Question: I have 4 tables:
- - - -

'''
source
id name status
1 web active
field
id source_id name config status
1 1 record_id 101 active
2 1 firstname 101 active
3 1 surname 101 active
source_data
id source_id status
1 1 active
2 1 active
source_data_details
id source_data_id source_field_id value
1 1 1 1avhh2
2 1 2 john
3 1 3 mavrick
4 2 1 87k3jo
5 2 2 peter
6 2 3 lyne
'''
How can I query it to make the result
'''
source_data.id record_id firstname surname
1 1avhh2 john mavrick
2 87k3jo peter lyne
'''
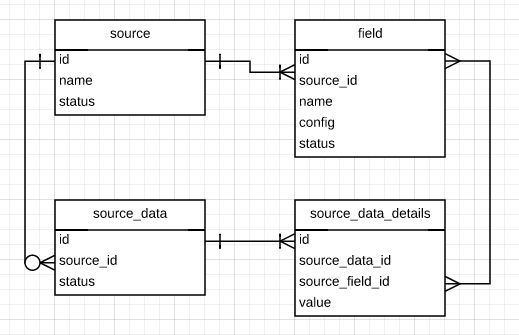
Answer: You can use multiple joins or aggregation. Here is an example using aggregation:
'''
select sdd.source_data_id,
max(case when f.name = 'record_id' then sdd.value end) as record_id,
max(case when f.name = 'firstname' then sdd.value end) as firstname,
max(case when f.name = 'surname' then sdd.value end) as surname
from source_data_details sdd join
field f
on sdd.field_id = f.id
group by sdd.source_data_id;
'''
Note that you have to explicitly put in every column you want in the output. If you want variable columns then you need to use dynamic SQL ('prepare'/'execute' statements).